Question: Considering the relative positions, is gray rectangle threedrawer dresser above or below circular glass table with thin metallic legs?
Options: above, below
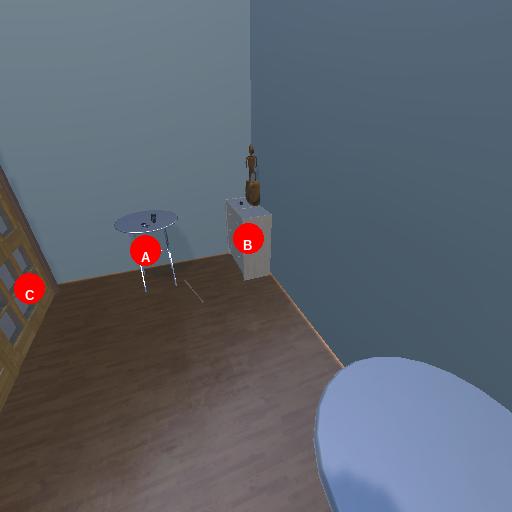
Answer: above